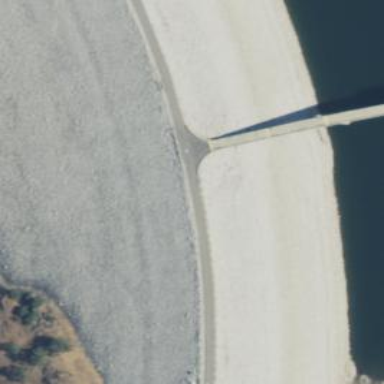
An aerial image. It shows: Dam along waterway.